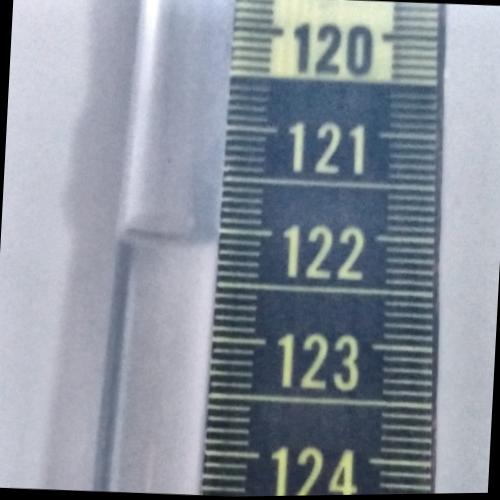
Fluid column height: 122.1 cm